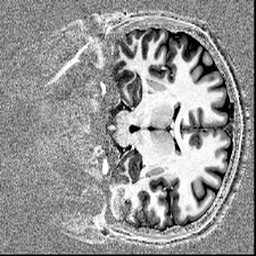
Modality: T1w
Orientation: coronal
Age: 25
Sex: male